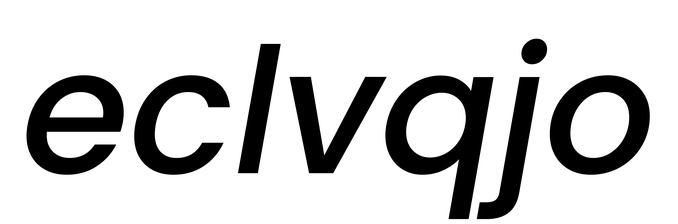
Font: Poppins-MediumItalic